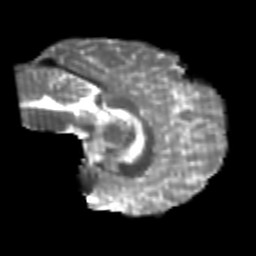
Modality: T2w
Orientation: sagittal
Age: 21
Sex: male
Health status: healthy
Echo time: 0.074 s